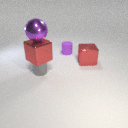
small gray metal cylinder below large red metal cube